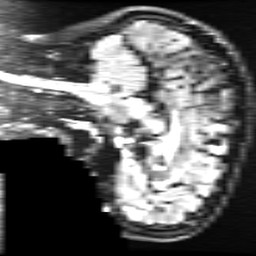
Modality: FLAIR
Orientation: sagittal
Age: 29
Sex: female
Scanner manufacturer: ge
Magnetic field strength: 3 T
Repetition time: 11 s
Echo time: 0.1497 s